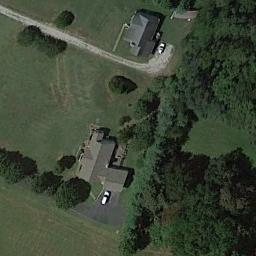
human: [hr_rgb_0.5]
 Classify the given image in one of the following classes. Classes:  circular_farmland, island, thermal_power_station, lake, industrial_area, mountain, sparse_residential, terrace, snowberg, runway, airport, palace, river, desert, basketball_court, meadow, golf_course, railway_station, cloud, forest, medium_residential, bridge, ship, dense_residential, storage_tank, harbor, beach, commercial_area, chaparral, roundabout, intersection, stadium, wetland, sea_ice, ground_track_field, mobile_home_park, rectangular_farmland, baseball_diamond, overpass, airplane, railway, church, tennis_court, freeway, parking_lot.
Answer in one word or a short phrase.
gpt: sparse_residential